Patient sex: F
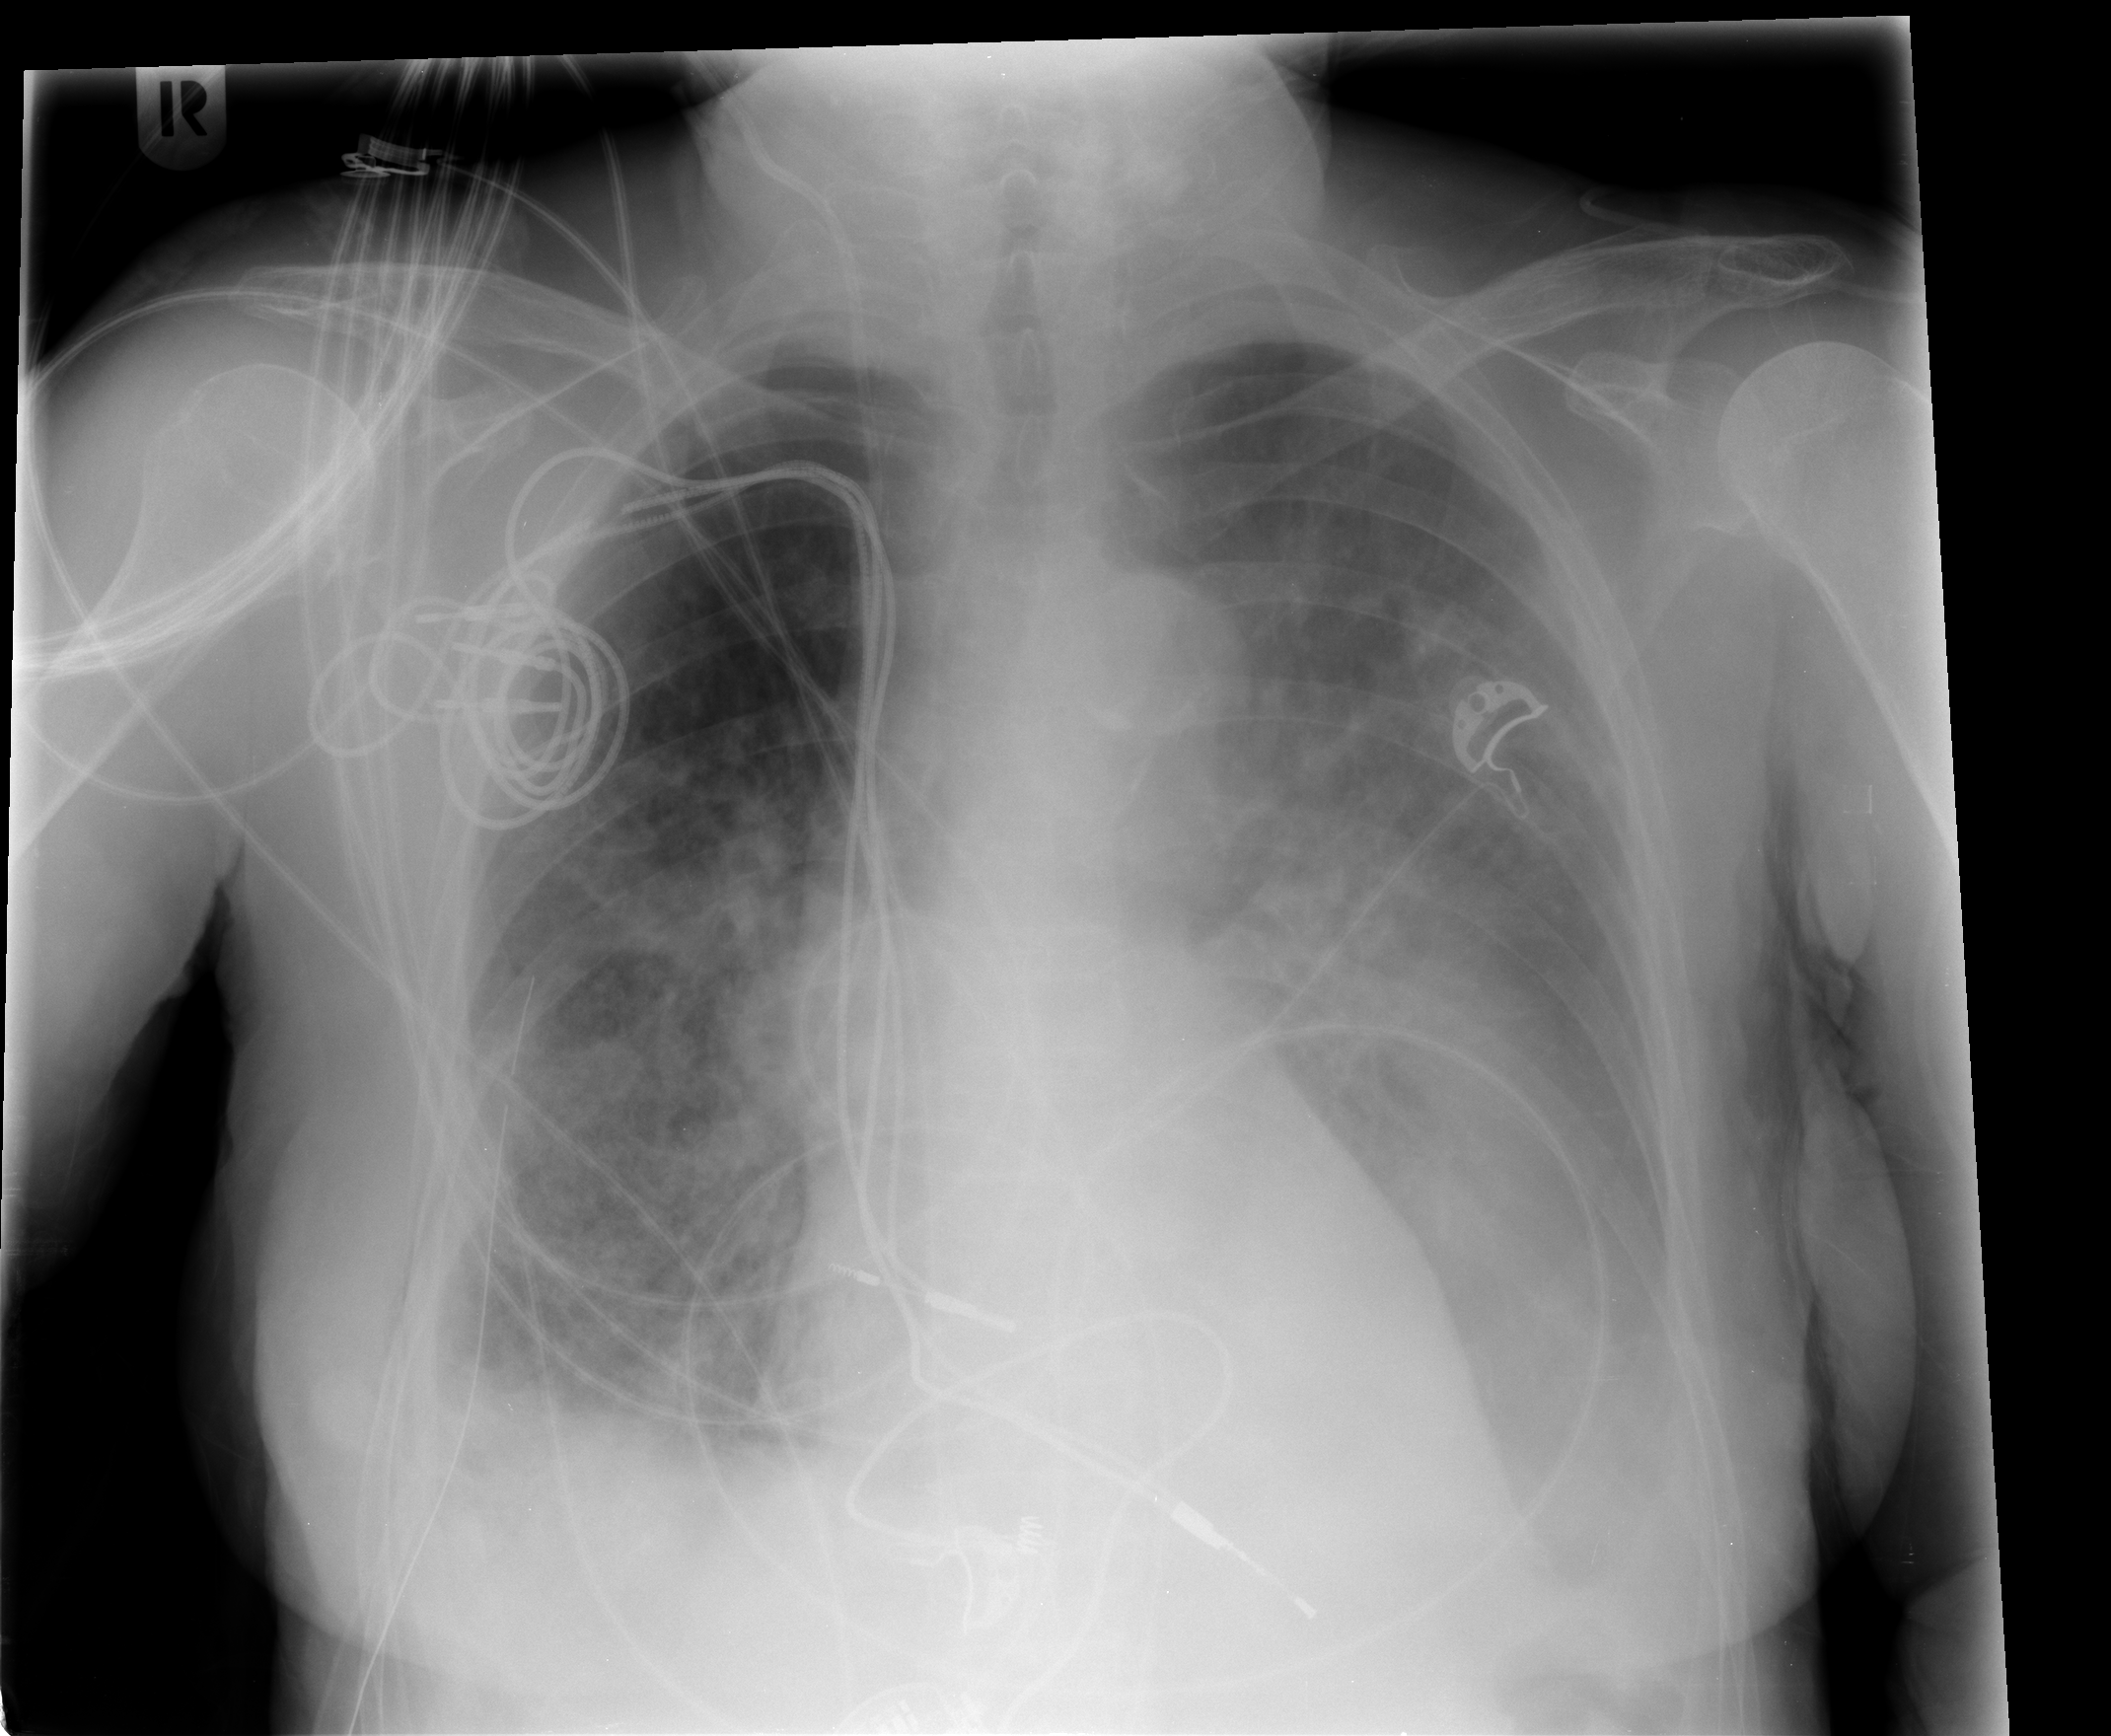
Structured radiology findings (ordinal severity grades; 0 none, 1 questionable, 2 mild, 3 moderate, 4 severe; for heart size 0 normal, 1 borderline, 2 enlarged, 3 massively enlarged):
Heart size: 0
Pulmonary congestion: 3
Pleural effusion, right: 2
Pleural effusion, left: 3
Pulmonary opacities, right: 2
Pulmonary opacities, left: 2
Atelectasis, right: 2
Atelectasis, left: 3